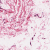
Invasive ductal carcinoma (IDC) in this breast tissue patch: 0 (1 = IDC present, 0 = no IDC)